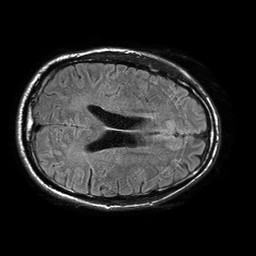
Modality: FLAIR
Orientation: axial
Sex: male
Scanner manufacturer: philips
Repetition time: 11 s
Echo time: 0.125 s